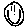
Label: smiley face